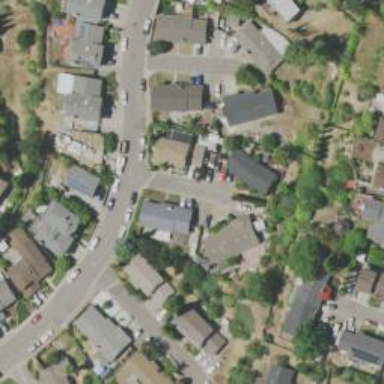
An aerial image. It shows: Shared driveway designated as service road.